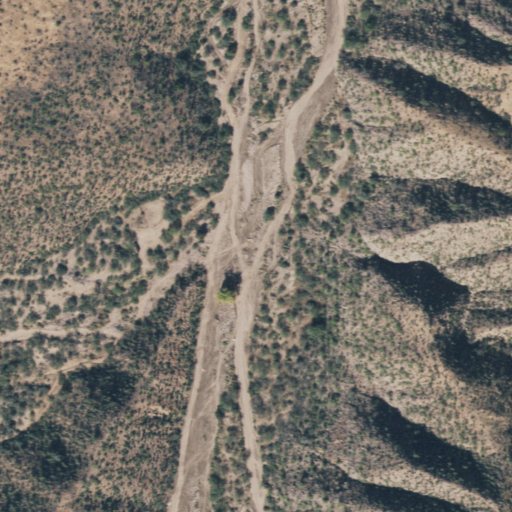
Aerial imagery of valley in Arizona named Two Bar Canyon containing shrub and grassland